Field crop: tomato
Growth stage: 1
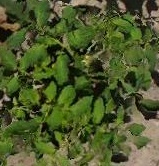
Species: tomato